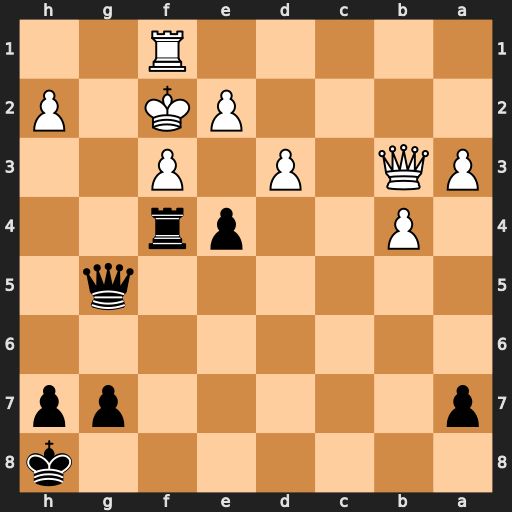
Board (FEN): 7k/p5pp/8/6q1/1P2pr2/PQ1P1P2/4PK1P/5R2
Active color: b
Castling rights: -
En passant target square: -
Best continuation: e3+ Ke1 Qe5 Rg1 Rxf3 Kd1 Qa1+ Kc2 Qxg1